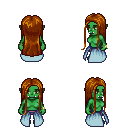
a pixel art fantasy rpg character, female body template, orc, green skin, overskirt, magenta pants, brunette extra-long hairstyle, bracelets, four views (front, back, left, right), 2x2 character sprite sheet, small pixel art, hard edges, no anti-aliasing